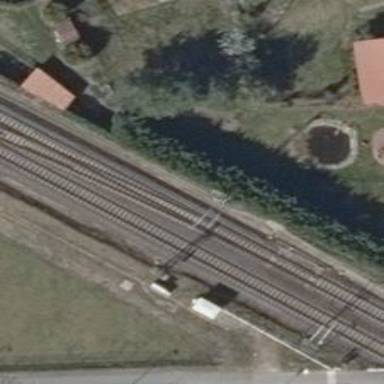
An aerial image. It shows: Railway with electrified contact lines.